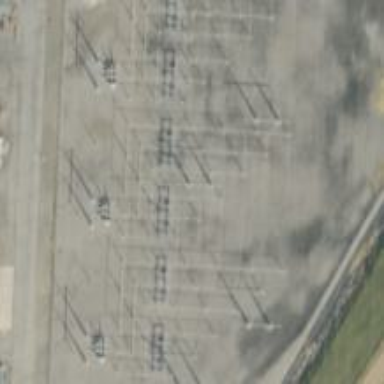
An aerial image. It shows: Switch used for power control.